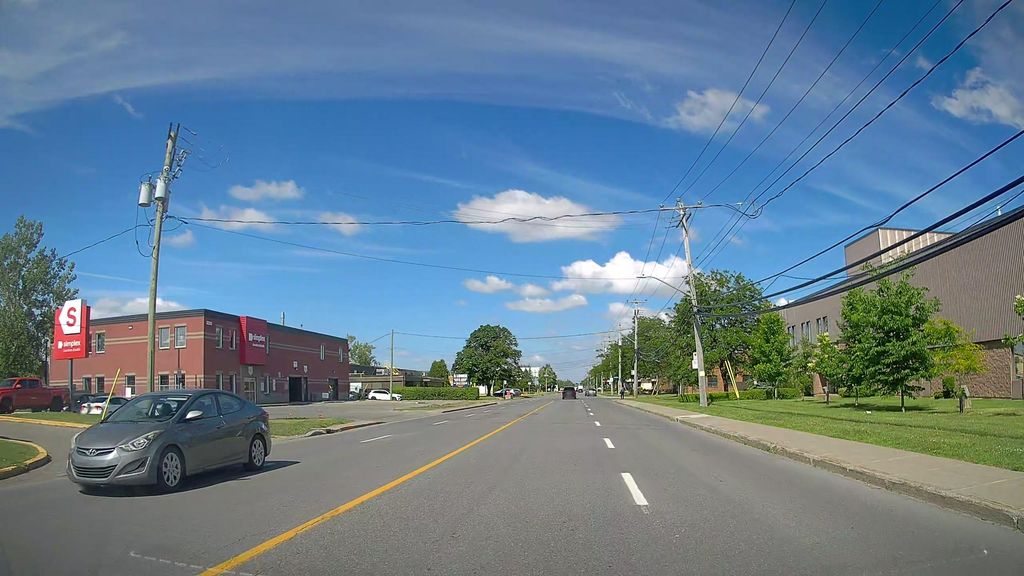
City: montreal